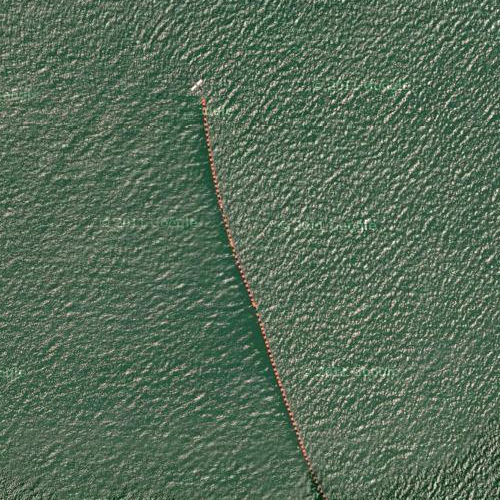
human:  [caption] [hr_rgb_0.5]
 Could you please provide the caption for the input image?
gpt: A part of ocean with deep green waters .

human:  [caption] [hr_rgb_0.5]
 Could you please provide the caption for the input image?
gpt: This is a part of deep green sparkling sea .

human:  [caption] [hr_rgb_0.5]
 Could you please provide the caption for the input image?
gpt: This is a part of ocean with deep green water .

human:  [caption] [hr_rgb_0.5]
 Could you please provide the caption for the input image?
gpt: This is a part of deep green sparkling sea .

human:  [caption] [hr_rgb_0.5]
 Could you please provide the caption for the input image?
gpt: This is a part of ocean with deep green water shining .